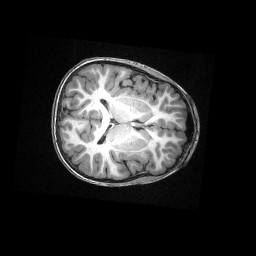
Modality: T1w
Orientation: axial
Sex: male